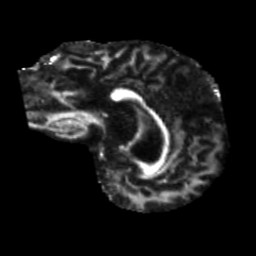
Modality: FA
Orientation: sagittal
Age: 58
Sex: male
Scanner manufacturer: siemens
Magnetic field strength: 3 T
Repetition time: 5.25 s
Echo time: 0.08 s